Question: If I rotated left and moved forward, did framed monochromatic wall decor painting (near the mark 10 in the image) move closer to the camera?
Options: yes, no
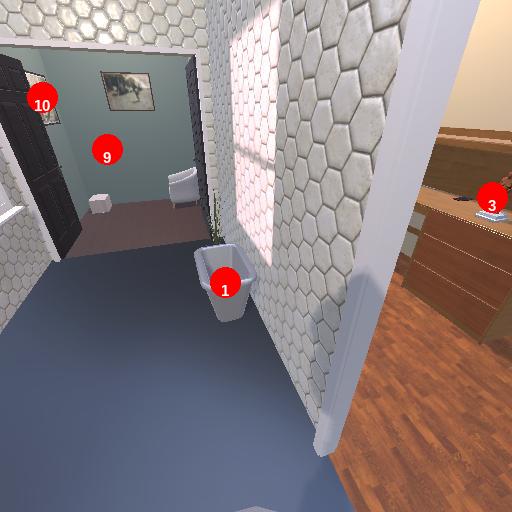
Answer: yes